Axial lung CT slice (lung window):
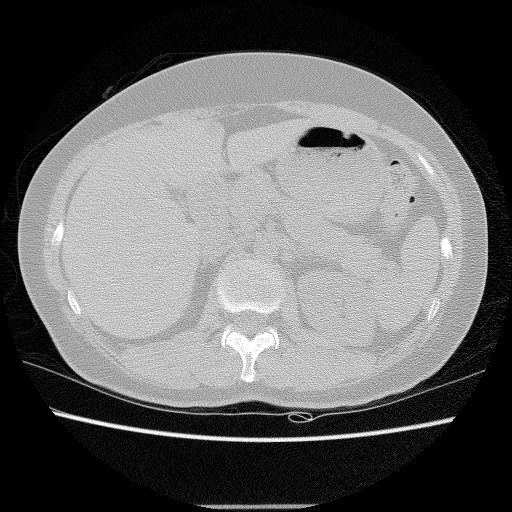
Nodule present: no